Question: I had read that by default some names are assigned to Stochastic vaiables. I am writing the relevant portion of my code below.
'''
lam = pm.Uniform('lam', lower=0.0, upper=5, doc='lam')
parameters = pm.Dirichlet('parameters',[1,1,1,1], doc='parameters')
rv = [ pm.Multinomial("rv"+str(i), count[i], prob_distribution[i], value = data[i], observed = True) for i in xrange(0, len(count)) ]
m = pm.MCMC([lam, parameters, rv])
m.sample(10)
print m.trace('lam')[:]
print m.trace('parameters_0')[:]
'''
The last line raises an error Can someone explain why it is so.
But if I use 'Matplot.plot(m)', I get the plots (which I have attached below). I get the impression that the keys are parameters_0, parameters_1, parameters_2.
Is there some way by which I can know all keys whose trace is present ?

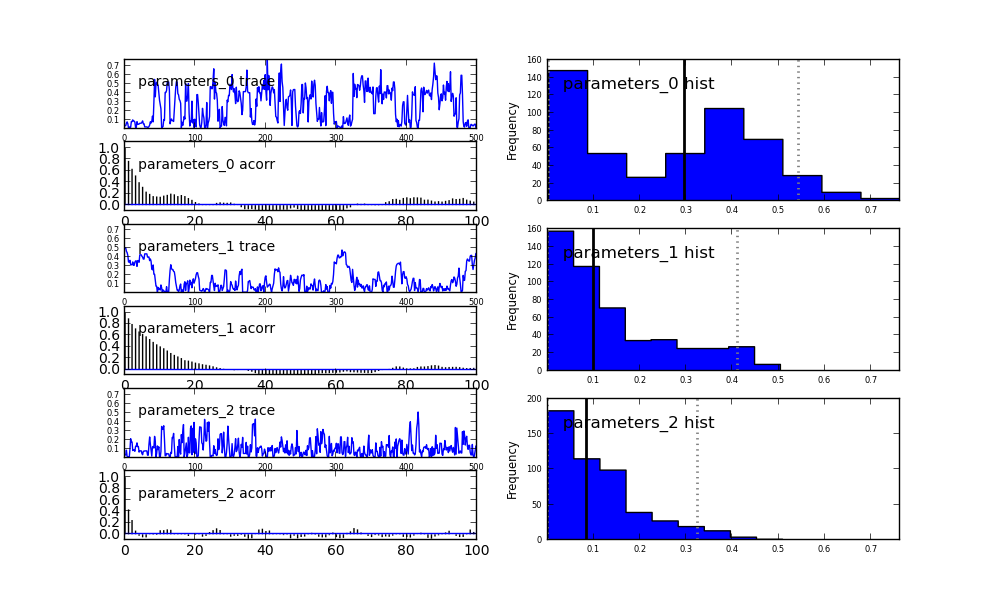
Answer: You don't have a node called 'parameters_0'. You only have 'lam', 'parameters', 'rv_0', 'rv_1', etc.